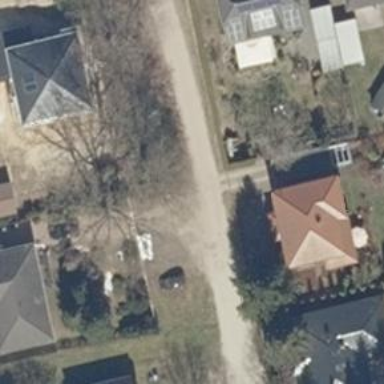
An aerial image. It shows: Residential road with compacted surface.